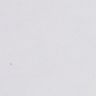
Metastatic tissue present: yes